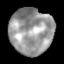
Tissue: lung
Cell type: T cells
Senescence score: 0.2065
Nuclear area (px): 1967
Mean DAPI intensity: 152.68